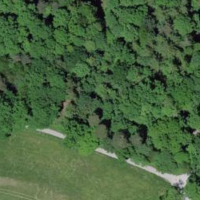
EUNIS habitat code: 41
Species observed at this site:
Corvus corone
Libellula quadrimaculata
Chloris chloris
Streptopelia decaocto
Carcharodus alceae
Buteo buteo
Nymphalis polychloros
Aeshna isoceles
Melanostoma scalare
Columba palumbus
Juglans regia
Parus major
Erithacus rubecula
Hirundo rustica
Gryllus campestris
Pica pica
Falco tinnunculus
Delichon urbicum